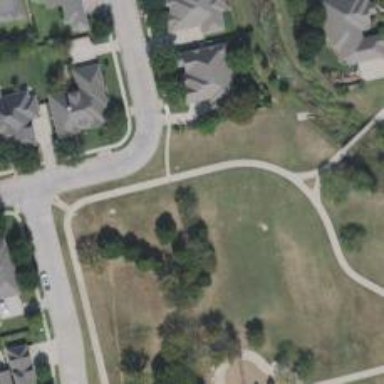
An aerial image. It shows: Disc golf hole in disc golf sport setting.